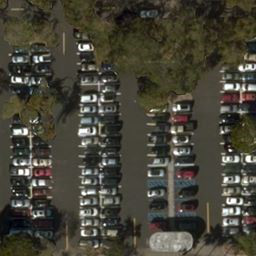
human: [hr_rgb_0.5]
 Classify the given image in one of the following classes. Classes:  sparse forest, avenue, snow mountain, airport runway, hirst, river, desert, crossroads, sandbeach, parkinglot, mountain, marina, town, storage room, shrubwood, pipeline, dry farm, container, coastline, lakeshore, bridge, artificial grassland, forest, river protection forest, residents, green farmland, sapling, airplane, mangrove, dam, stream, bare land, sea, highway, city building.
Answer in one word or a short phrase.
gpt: parkinglot